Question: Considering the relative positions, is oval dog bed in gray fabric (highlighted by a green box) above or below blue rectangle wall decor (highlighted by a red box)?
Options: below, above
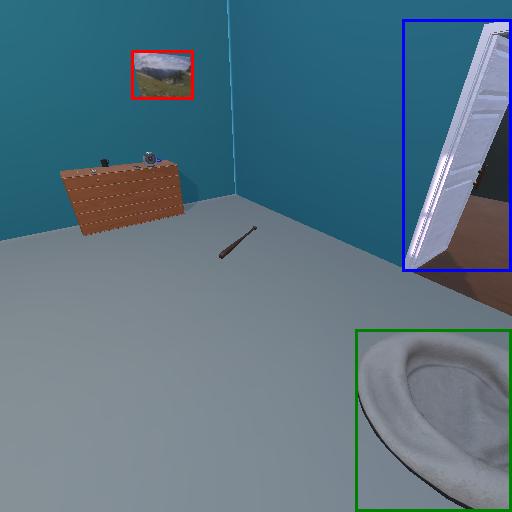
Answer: below